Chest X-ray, AP view. Patient: 32 years old, sex M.
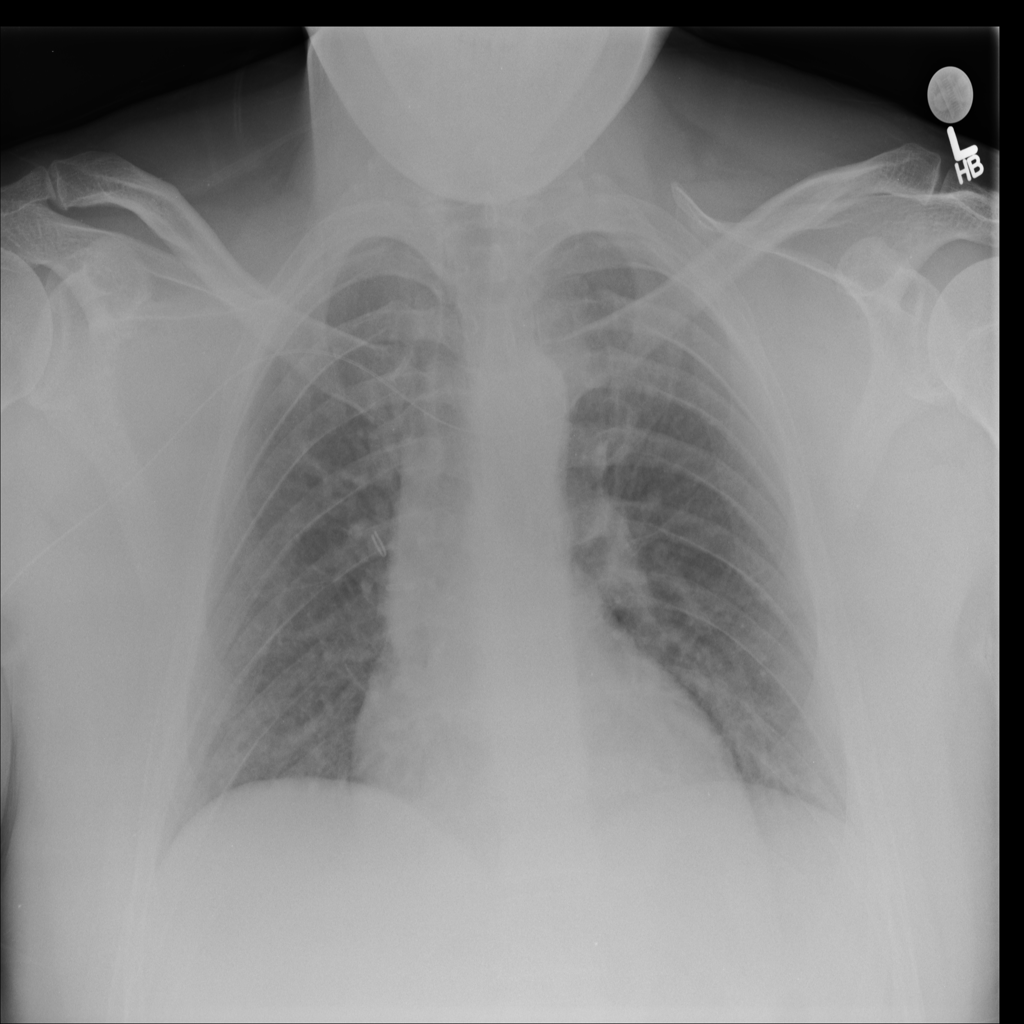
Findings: No Finding